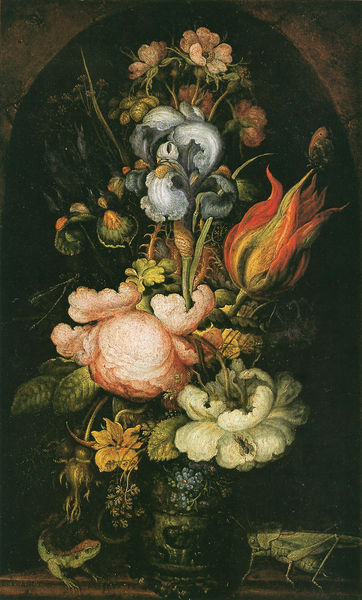
Titel: Londoner Strauß
Künstler: Roelant Savery
Institution: London, Victoria and Albert Museum
Schlagwörter: blau, blätter, dunkel, gemälde, weiß, gelb, grün, blumen, braun, bunt, orange, schwarz, tisch, blüten, rose, rot, hochformat, halme, pflanzen, rosa, stilleben, stillleben, vase, düster, bogen, trocken, violett, gesteck, bouquet, tulpe, vergänglichkeit, künstler, insekten, lilie, welk, iris, verwelken, echse, salamander, insekt, symbolik, blaz, zeichner, reptil, eidechse, orchidee, heuschrecke, grille, blaumen, l, blume anordnung gemälde gemalt kunst, heupferd